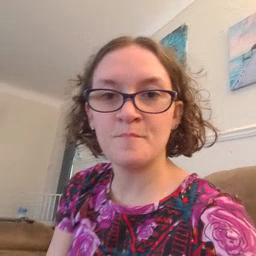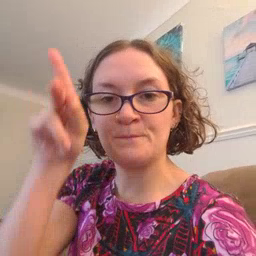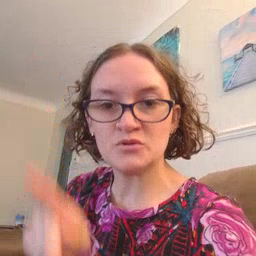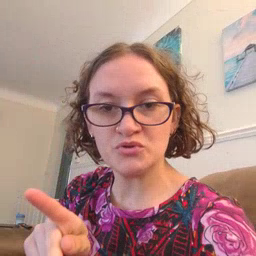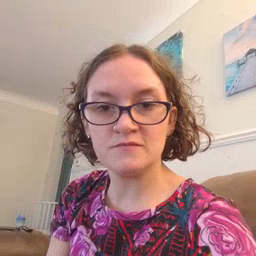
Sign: person